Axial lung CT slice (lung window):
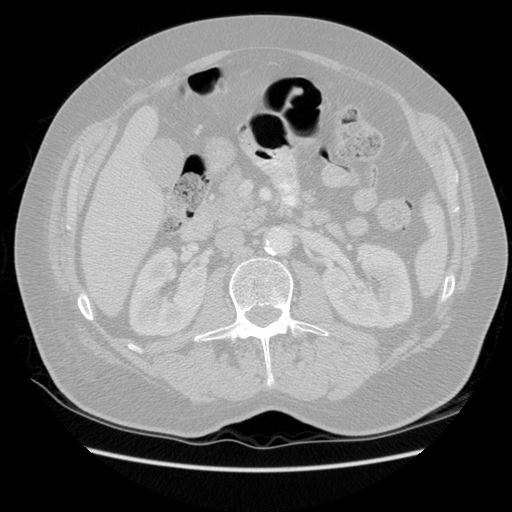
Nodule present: no